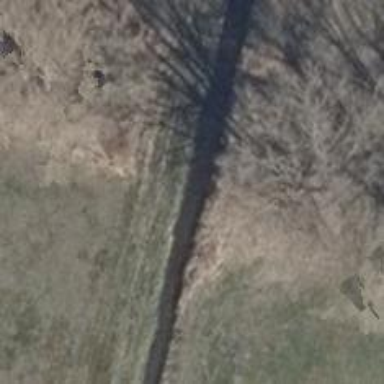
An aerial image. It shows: Row of trees in natural setting.